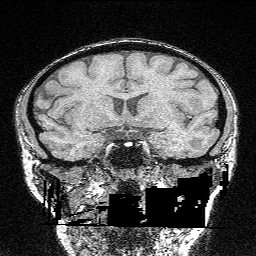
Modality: FLASH
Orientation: sagittal
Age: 24
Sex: female